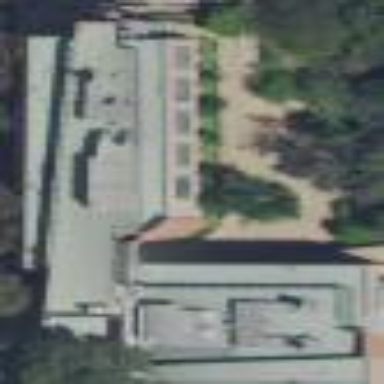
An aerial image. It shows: University building.